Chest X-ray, PA view. Patient: 65 years old, sex M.
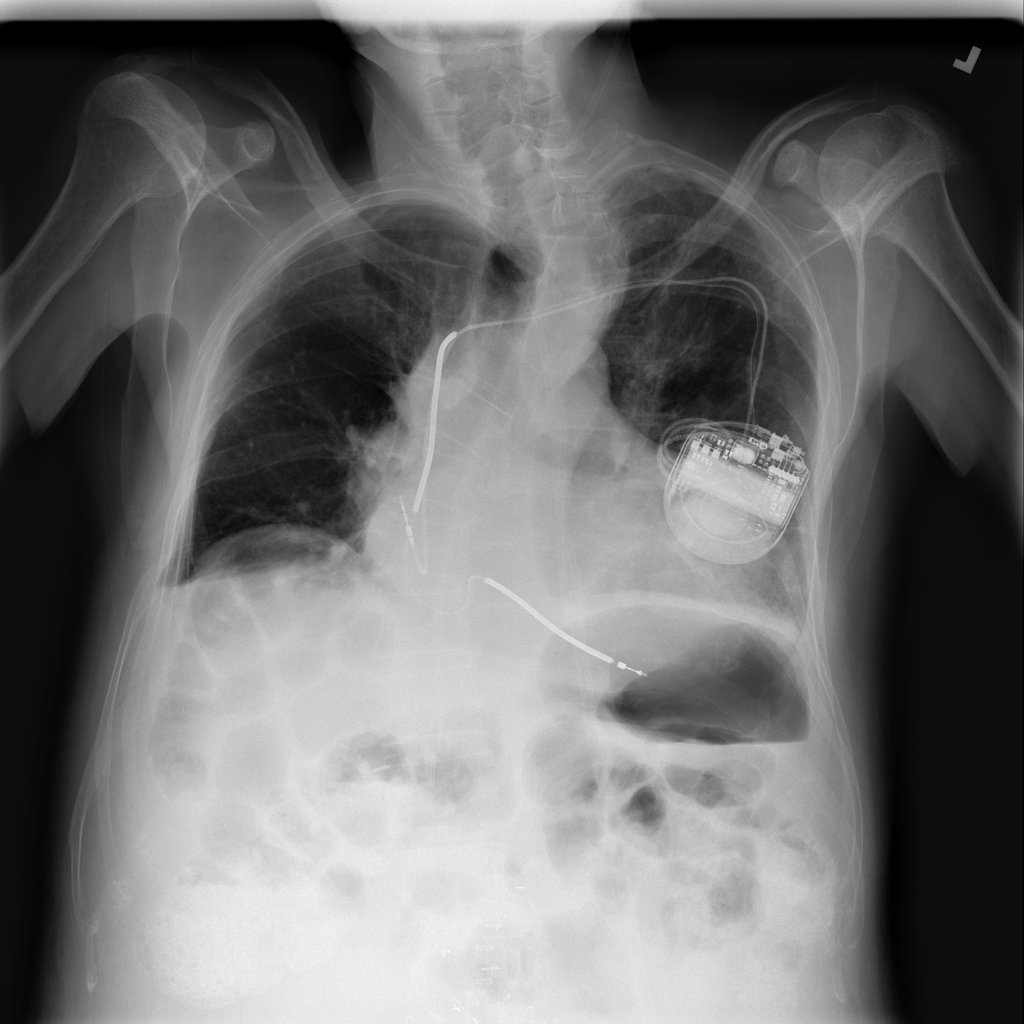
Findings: Effusion